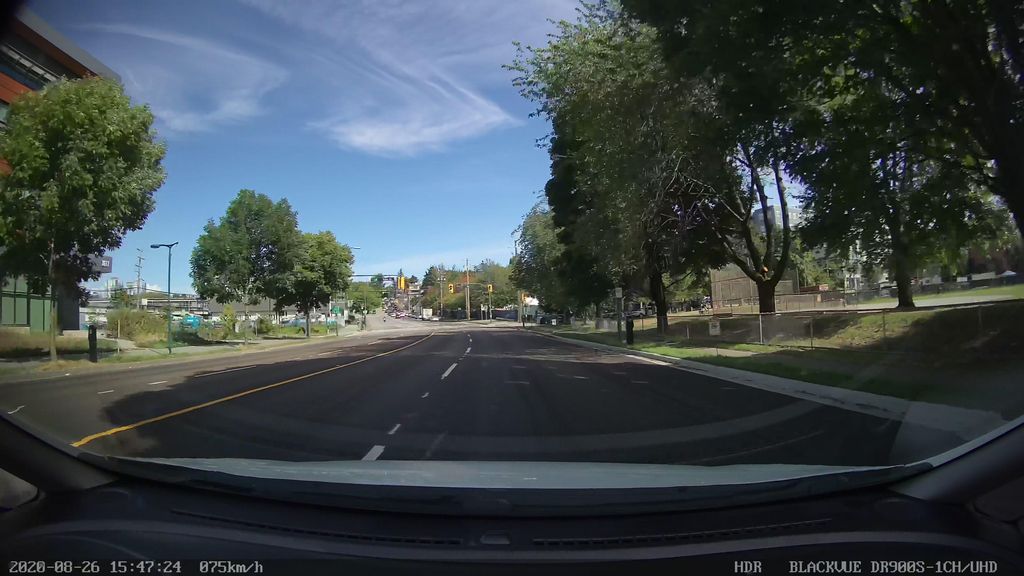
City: vancouver